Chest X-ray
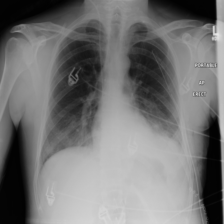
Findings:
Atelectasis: positive
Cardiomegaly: negative
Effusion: negative
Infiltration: negative
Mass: negative
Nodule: negative
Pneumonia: negative
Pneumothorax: negative
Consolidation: positive
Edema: negative
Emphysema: negative
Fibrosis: negative
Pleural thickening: negative
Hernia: negative